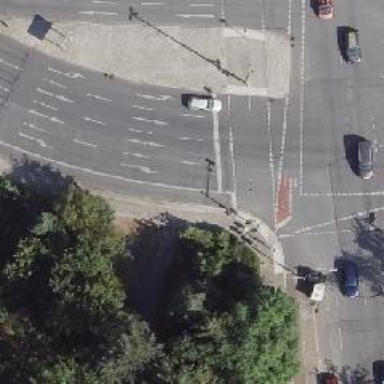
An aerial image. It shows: Crossing with traffic signals.